Question: I am getting strange inaccuracies when using MKMapView::mapRectThatFits. If I pass in an MKMapRect that is wider than it is higher I would expect mapRectThatFits to return a new MapRect with the same horizontal span, but with increased vertical span to fit it into the mapView, however I am noticing MKMapView adding to the horizontal span as well as the vertical.

This inaccuracy seems to increase as the coordinate region increases in dimensions. At a few hundred meters the accuracy is negligible, but at a 1.5 kilometers, the difference is 0.0006 which is significant.
I have tried using mapRectThatFits:edgePadding with edge padding set to zero and regionThatFits but both result in the same inaccuracies.
'''
MKCoordinateRegion combinedRegion = self.models.locationModelsCoordinator.coordinateRegion;
NSLog(@"Before %f", combinedRegion.center.longitude - (combinedRegion.span.longitudeDelta * 0.5)); // Logs -0.103473
MKMapRect combinedRect = [ELMapKitUtils mapRectForCoordinateRegion:combinedRegion];
// If I convert combinedRect back to an MKCoordinateRegion here I can verify it is unaltered, so there is no issue with my conversion code.
MKMapRect focusRect = [self.mapView mapRectThatFits:combinedRect];
MKCoordinateRegion regionFittedToMapView = MKCoordinateRegionForMapRect(focusRect);
NSLog(@"After %f", regionFittedToMapView.center.longitude - (regionFittedToMapView.span.longitudeDelta * 0.5)); // Logs -0.104107
'''
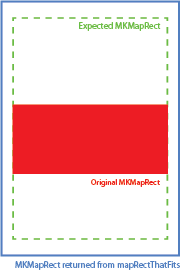
Answer: It is because you have bitmap tiles. MapKit today adapts to the full size of the bitmap tiles, showing horizontally wider area because of that. If MapKit did use vector based tiles, which it might do in a future version, as demonstrated yesterday during the Keynote, it wouldn't be limited by that bitmap tiles issue.
There is no workaround today with MapKit. I didn't look at bing Maps or Routeme. You should.